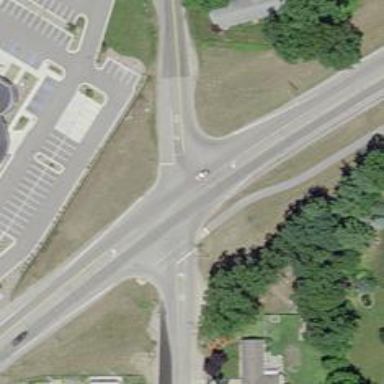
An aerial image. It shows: Uncontrolled road crossing.